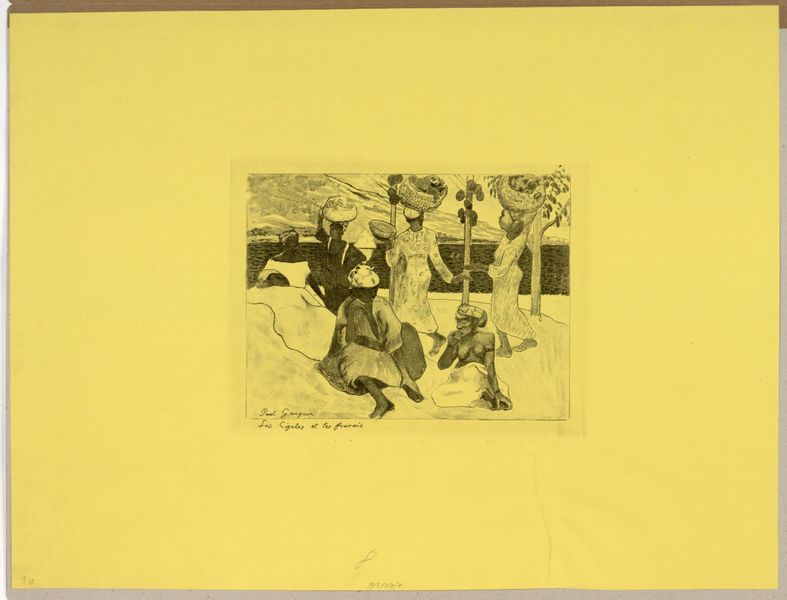
Titel: Les Cigales et les Fourmis
Künstler: Paul Gauguin
Standort: Wien
Institution: Albertina, Wien
Schlagwörter: baum, berg, fuß, hand, kopf, mann, meer, nackt, schatten, wasser, wolken, bäume, frauen, gelb, menschen, see, sitzen, ausschnitt, brust, busen, grau, kleid, kleider, licht, schwarz, zeichnung, obst, rock, schüssel, stehen, tragen, signatur, natur, insel, früchte, küste, schrift, strand, wellen, liegen, ruhen, schlafen, körbe, trägerinnen, afrika, mauer, hecke, klein, markt, stämme, hat, men, people, white, women, black, dress, female, hair, painting, seated, sitting, social, woman, yellow, kopftuch, korb, print, palme, halbnackt, oberkörper, gauguin, farbige, neger, schwarze, paul, druck, african, gaugin, clouds, food, fruit, man, naked, nude, sky, tree, head, nature, ocean, sea, water, island, trees, village, palmen, river, schüsseln, drawing, paper, kupferstich, black and white, etching, sketch, träger, french, pen, handschrift, movement, beach, kolonie, breast, small, person, human, basket, clothes, mango, ink, paul gauguin, pencil, bare, breasts, chest, native, africa, humans, carrying, fashion, palms, dance, standing, body, kokosnuss, kokos, kokosnüsse, bowl, servants, bread, suígnatur, harvest, slaves, baskets, turbans, boobs, tits, woen, natives, usa, tribe, fürchte, speak, arabs, schwarafrikanerinnen, schwarzafrikanerinnen, coconuts, naude, yellowa, fanct, ethinicity, wash day